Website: apple
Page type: customer-info-address
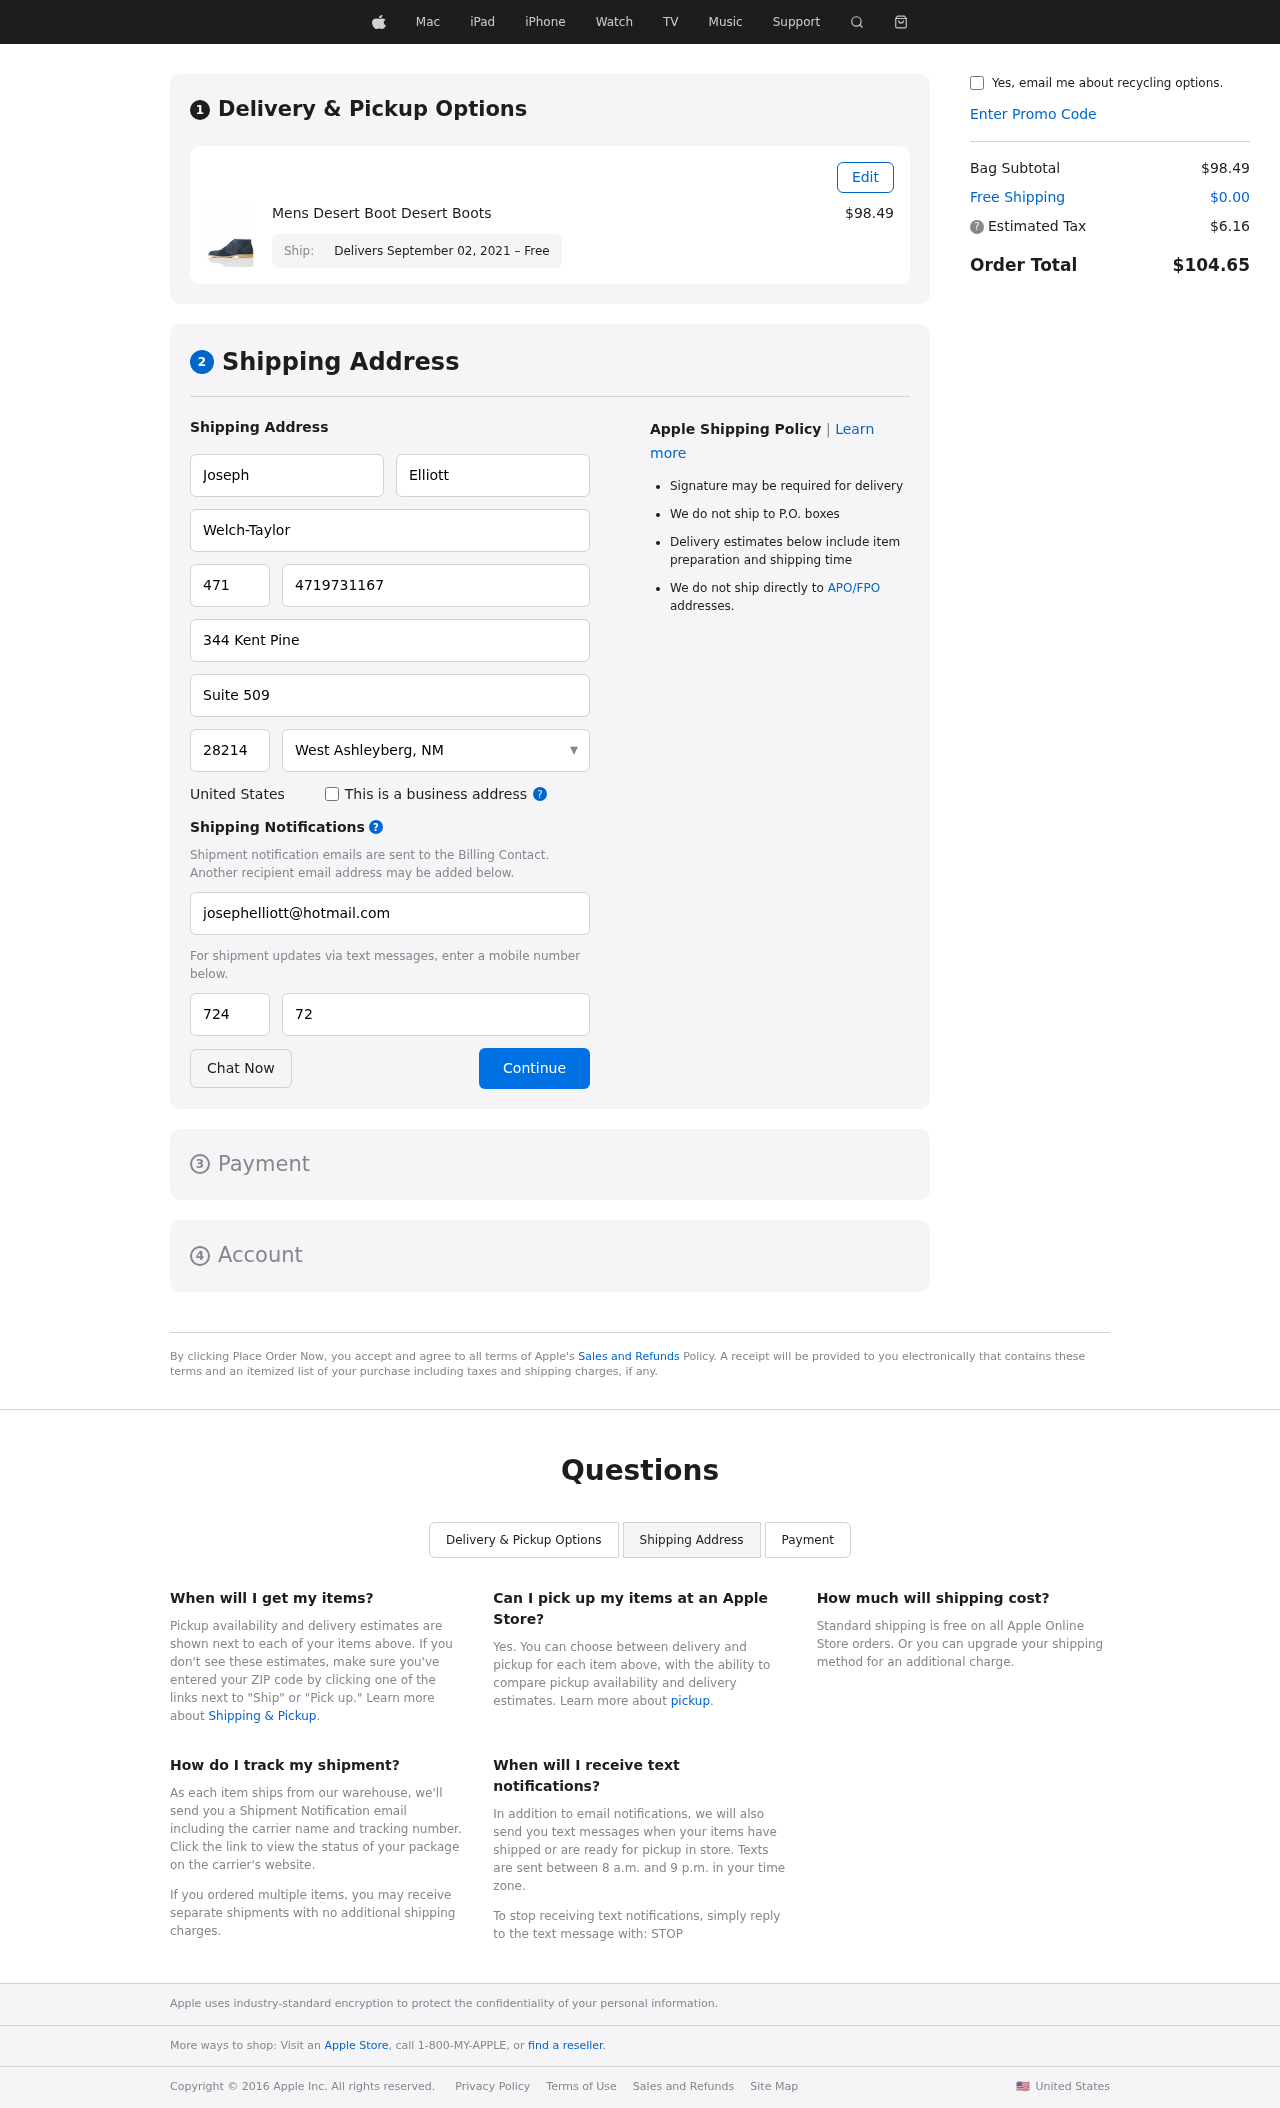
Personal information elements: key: PII_CITY_STATE
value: West Ashleyberg, NM
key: PII_COMPANY
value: Welch-Taylor
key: PII_COUNTRY
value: United States
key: PII_EMAIL
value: josephelliott@hotmail.com
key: PII_FIRSTNAME
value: Joseph
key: PII_LASTNAME
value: Elliott
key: PII_PHONE
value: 4719731167
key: PII_PHONE_ALT
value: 7248391114
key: PII_PHONE_ALT_AREA
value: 724
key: PII_PHONE_AREA
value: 471
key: PII_POSTCODE
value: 28214
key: PII_STREET
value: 344 Kent Pine
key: PII_STREET2
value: Suite 509
Product elements: key: PRODUCT1_NAME
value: Mens Desert Boot Desert Boots
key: PRODUCT1_PRICE
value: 98.49
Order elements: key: ORDER_DELIVERY_DATE
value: Delivers September 02, 2021 – Free
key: ORDER_SUBTOTAL
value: $98.49
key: ORDER_SHIPPING_COST
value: $0.00
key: ORDER_TAX
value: $6.16
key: ORDER_TOTAL
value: $104.65